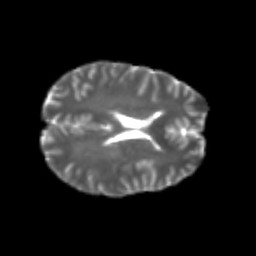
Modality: T2w
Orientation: axial
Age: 25
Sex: male
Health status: healthy
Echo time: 0.074 s